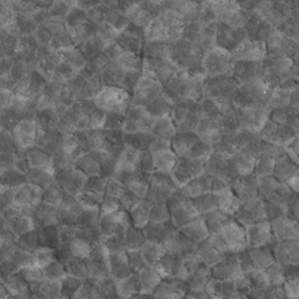
Label: non_frost